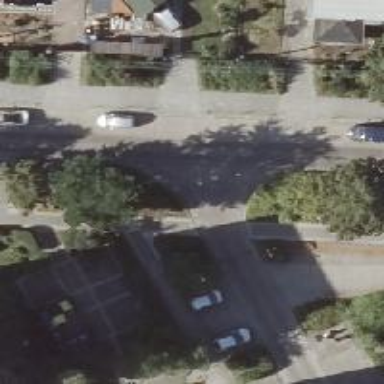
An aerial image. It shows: Unmarked crossing on the road.